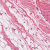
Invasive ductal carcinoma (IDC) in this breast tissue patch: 0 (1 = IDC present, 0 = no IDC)